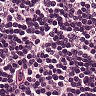
Metastatic tissue present: no